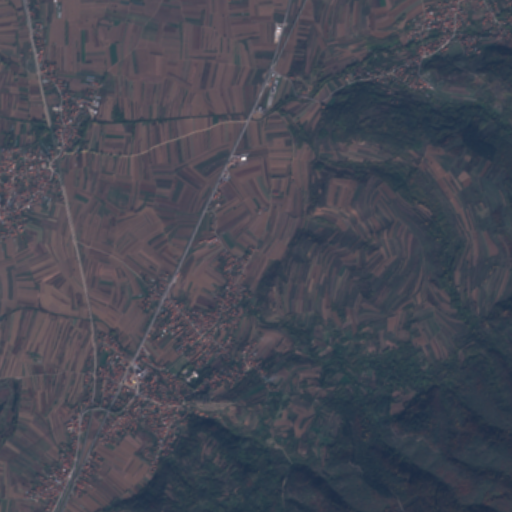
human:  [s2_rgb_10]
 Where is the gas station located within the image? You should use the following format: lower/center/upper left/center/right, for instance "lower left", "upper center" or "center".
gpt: The gas station is located in the center of the image.
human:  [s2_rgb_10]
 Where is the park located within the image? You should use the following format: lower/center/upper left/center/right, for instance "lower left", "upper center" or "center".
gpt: There is no park in the image.